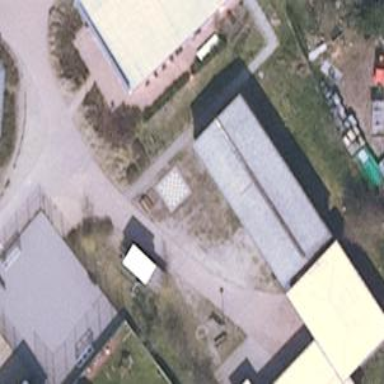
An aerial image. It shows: School building.